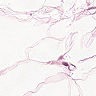
Metastatic tissue present: no